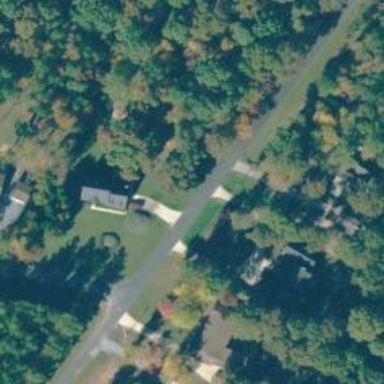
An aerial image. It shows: Driveway leading to service road.